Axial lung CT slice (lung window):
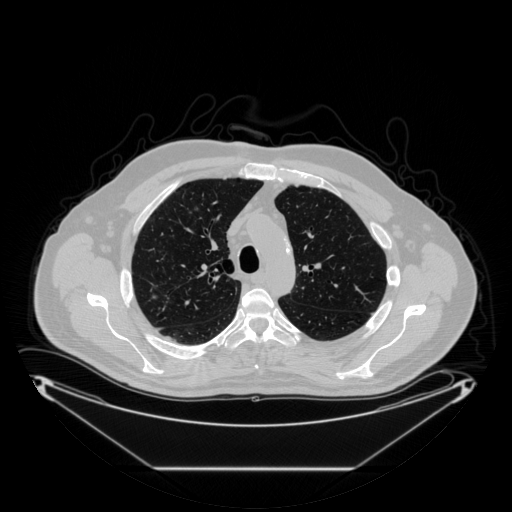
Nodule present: no